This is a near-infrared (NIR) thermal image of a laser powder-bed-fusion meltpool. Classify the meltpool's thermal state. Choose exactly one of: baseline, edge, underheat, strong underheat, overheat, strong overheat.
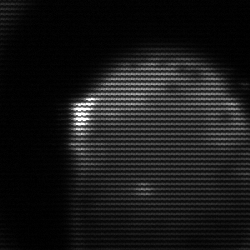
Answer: edge